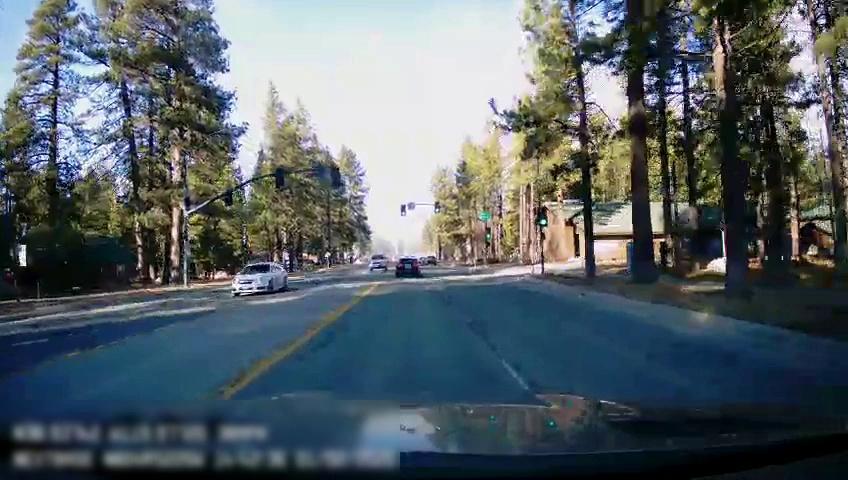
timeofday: Day
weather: Sunny
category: Drivable Space
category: Vehicles | SUV
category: Vehicles | Car
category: Vehicles | Car
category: Lanes | Opposite Lane
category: Lanes | Current Lane
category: Lanes | Current Lane
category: Traffic | Signs
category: Traffic | Lights
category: Traffic | Lights
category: Traffic | Lights
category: Traffic | Lights
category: Traffic | Lights
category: Traffic | Lights
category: Traffic | Lights